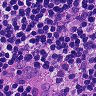
Metastatic tissue present: no